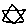
Label: star